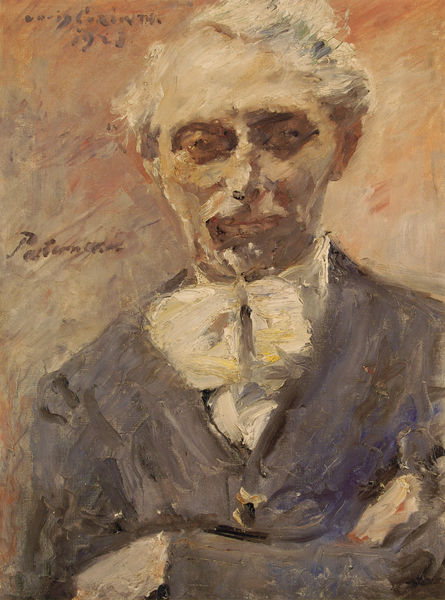
Titel: Porträt des Malers Leonid Pasternak
Künstler: Lovis Corinth
Standort: Hamburg
Institution: Hamburger Kunsthalle
Schlagwörter: blau, gemälde, hand, kopf, mann, schatten, weiß, gelb, impressionismus, ocker, braun, elegant, flou, grau, handschuhe, hintergrund, kreide, licht, mund, nase, ohr, orange, pastell, profil, schwarz, stirn, blick, rot, schal, beige, expressionismus, malerei, schleife, alt, anzug, bart, hemd, jacke, arm, arme, augen, gesicht, kragen, bildnis, herr, hände, portrait, porträt, signatur, öl, pastos, auge, gold, haare, mantel, adel, brustbild, frontal, kinn, knopf, lippen, ohren, scheitel, schultern, schrift, warm, abstrakt, farbe, sigantur, frack, duktus, impressionistisch, ernst, halstuch, homme, noeud, maler, edel, rüschen, fliege, revers, sakko, schick, selbstporträt, jacket, corinth, lovis, lovis corinth, alter, künstler, augenringe, selbstbildnis, pinsel, wärme, verschränkt, selbstportrait, schlips, blua, adliger, ohre, handschrift, gekreuzt, vieillard, costume, huile, graue haare, vieux, verschränkte arme, pastel, hande, nse, verschränkte, handy, taches, noeud papillon, pinceau, schietel, n, 20 jahrhundert, halbfigurenportait, cennini, hintergundlos, lovis+corinth, lau rot, cheuveux gris, auger, expressionism's